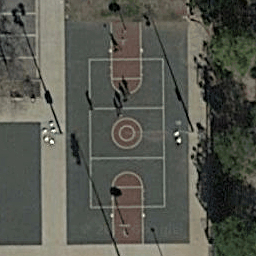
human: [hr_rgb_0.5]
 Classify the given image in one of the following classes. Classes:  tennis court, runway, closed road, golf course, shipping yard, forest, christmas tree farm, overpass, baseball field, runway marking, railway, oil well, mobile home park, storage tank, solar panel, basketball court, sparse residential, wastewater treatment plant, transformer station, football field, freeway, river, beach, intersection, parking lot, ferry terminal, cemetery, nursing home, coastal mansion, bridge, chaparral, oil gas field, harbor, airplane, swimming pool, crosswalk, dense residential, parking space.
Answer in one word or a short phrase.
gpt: basketball court